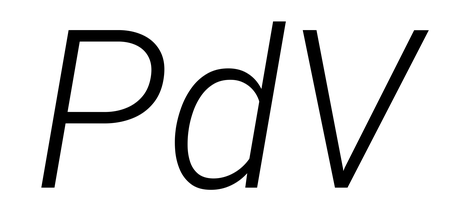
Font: Roboto-Italic_Light_Italic